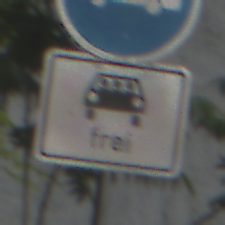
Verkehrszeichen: MehrfachbesetzePersonenkraftwagenFrei
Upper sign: Busssonderstreifen
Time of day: Midday
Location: Outdoor (Suburban)
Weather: Clear
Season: NotSpecified
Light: Natural